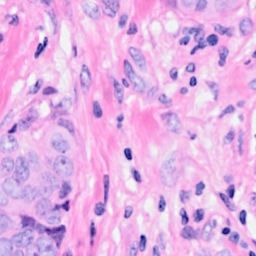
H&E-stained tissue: Breast